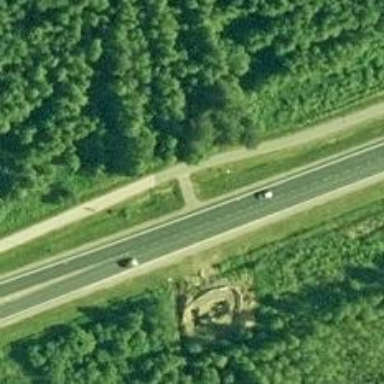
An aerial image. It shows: Culvert tunnel.